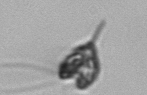
Label: Pyramimonas_longicauda